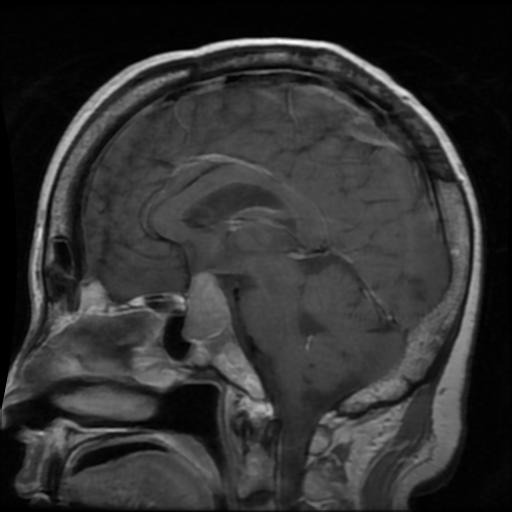
Label: pituitary